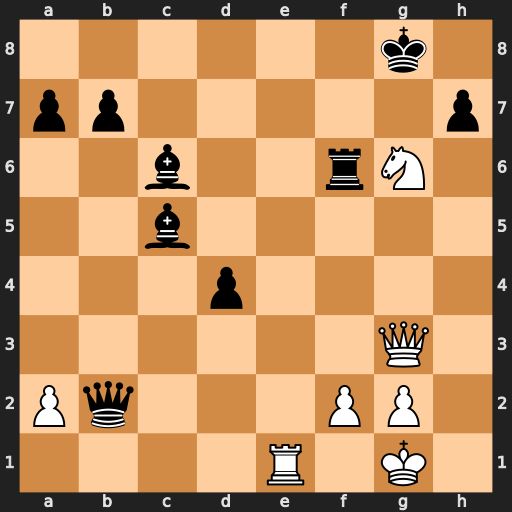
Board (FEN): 6k1/pp5p/2b2rN1/2b5/3p4/6Q1/Pq3PP1/4R1K1
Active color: w
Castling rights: -
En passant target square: -
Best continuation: Ne7+ Kf7 Qg8#